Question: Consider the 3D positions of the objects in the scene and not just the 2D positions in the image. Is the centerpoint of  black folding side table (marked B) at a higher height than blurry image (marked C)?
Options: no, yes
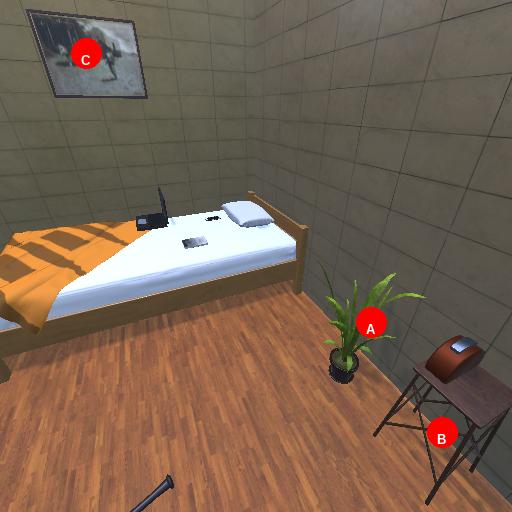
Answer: no